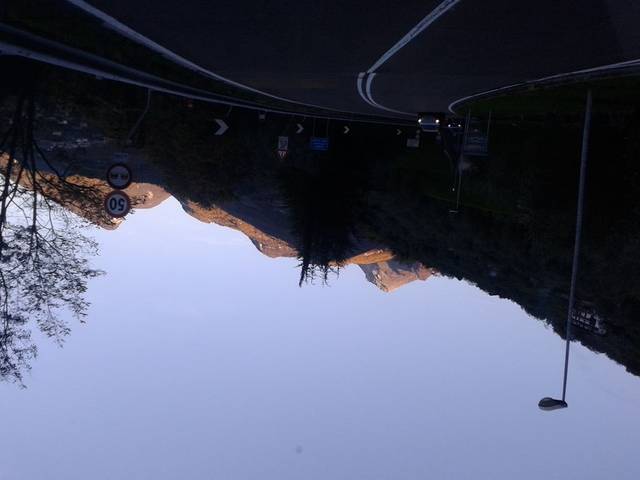
Region: Italy
Coordinates: 45.902, 10.834